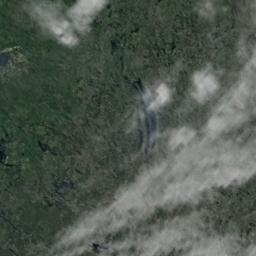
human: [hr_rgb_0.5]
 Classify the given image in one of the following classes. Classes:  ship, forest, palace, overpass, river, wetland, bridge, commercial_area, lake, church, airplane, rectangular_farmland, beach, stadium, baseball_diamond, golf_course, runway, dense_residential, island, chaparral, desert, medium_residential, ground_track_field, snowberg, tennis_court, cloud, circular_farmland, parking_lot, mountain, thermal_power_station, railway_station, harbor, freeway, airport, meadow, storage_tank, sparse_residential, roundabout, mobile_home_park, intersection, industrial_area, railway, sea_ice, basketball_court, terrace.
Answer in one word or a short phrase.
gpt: cloud